Interaction volume radius: 10 \u00c5
Interaction volume height: 10 \u00c5
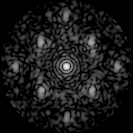
Disorder parameter: 0.4857